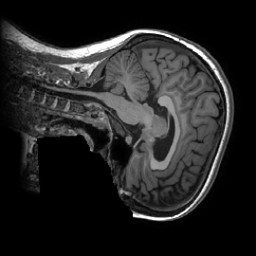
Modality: T1w
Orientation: sagittal
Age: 29
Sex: female
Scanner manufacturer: ge
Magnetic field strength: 3 T
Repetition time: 0.007348 s
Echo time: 0.003036 s